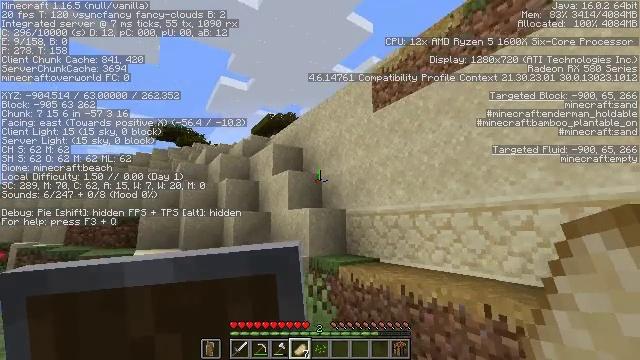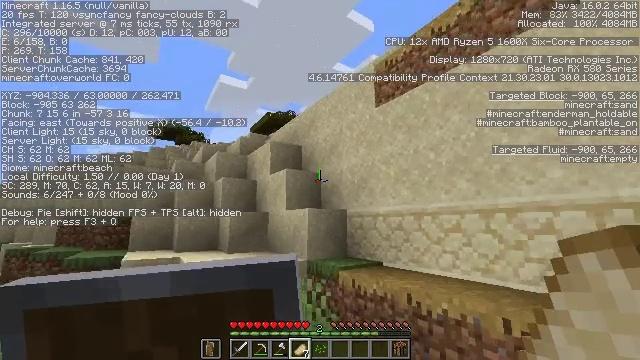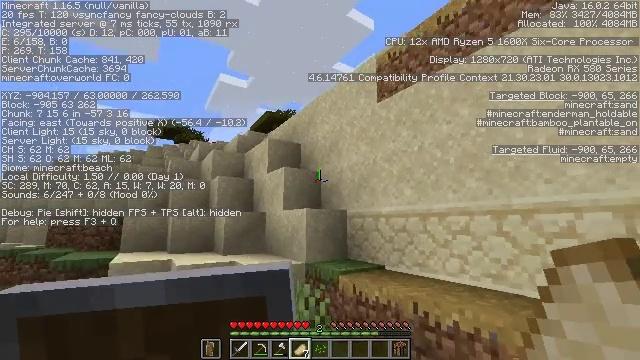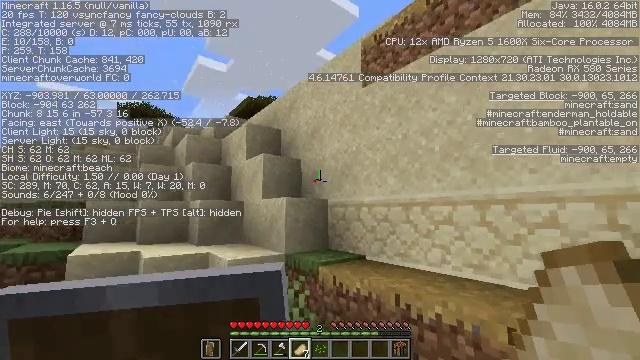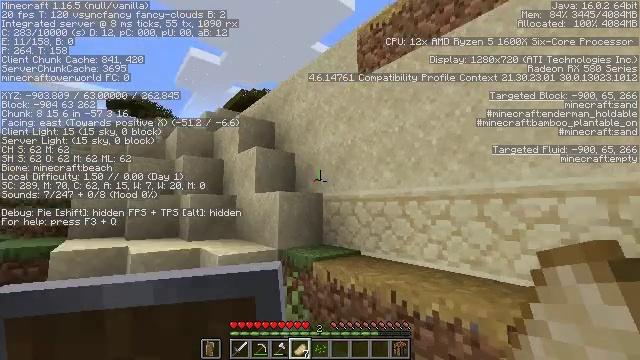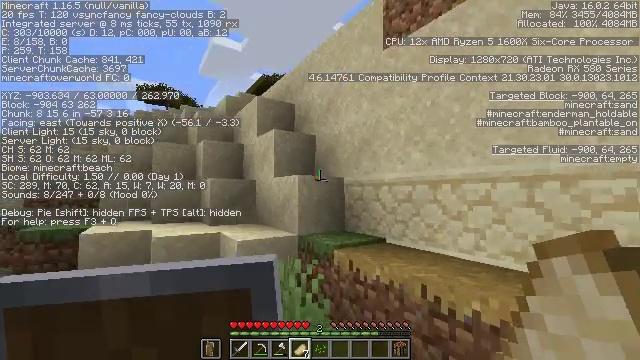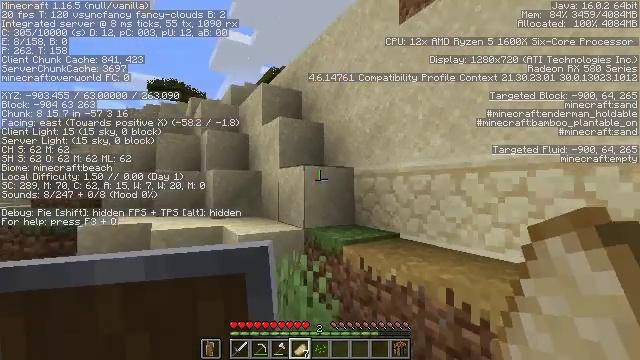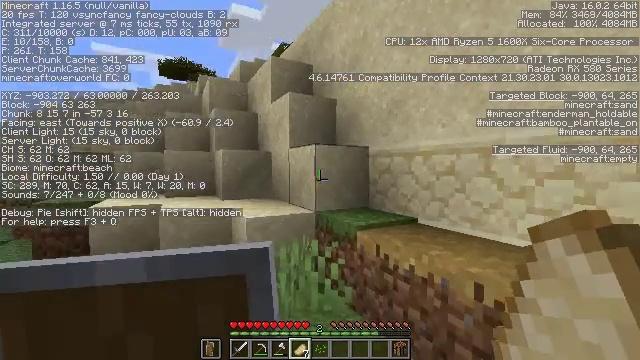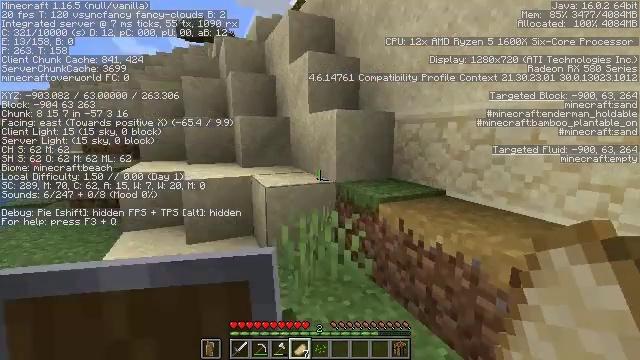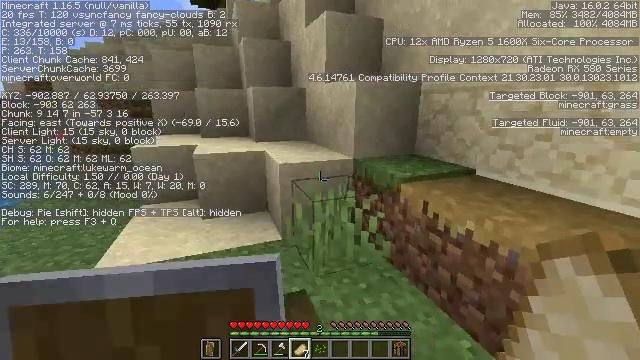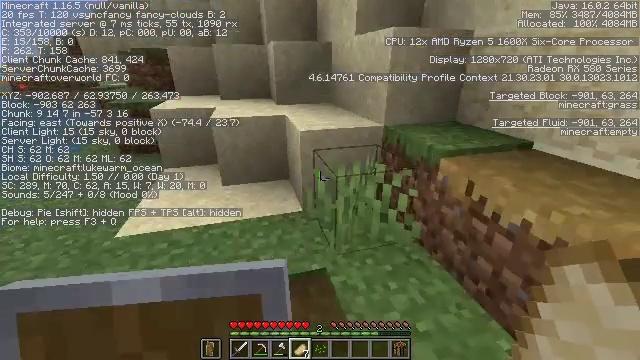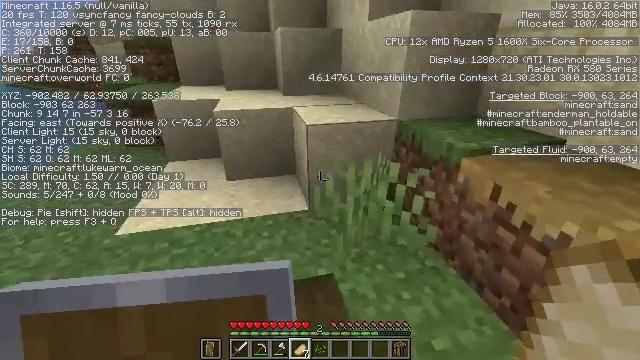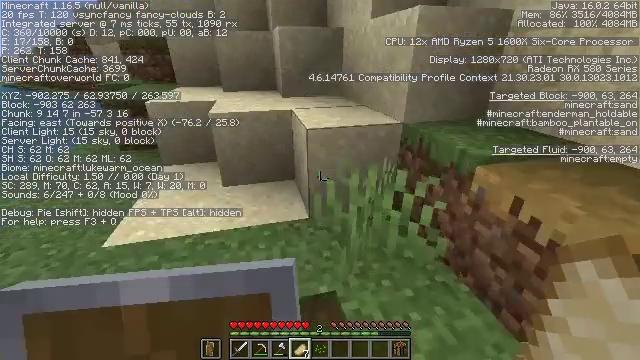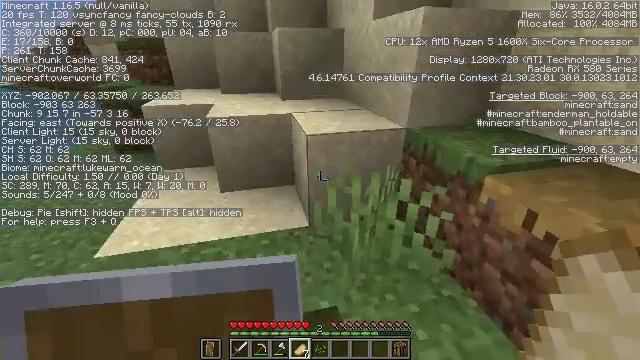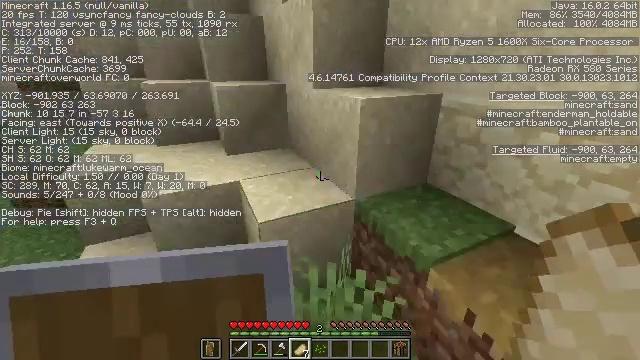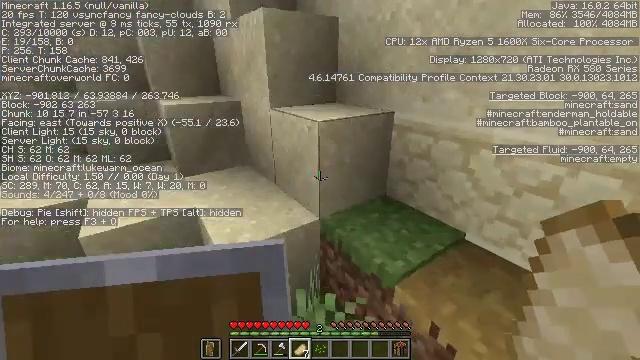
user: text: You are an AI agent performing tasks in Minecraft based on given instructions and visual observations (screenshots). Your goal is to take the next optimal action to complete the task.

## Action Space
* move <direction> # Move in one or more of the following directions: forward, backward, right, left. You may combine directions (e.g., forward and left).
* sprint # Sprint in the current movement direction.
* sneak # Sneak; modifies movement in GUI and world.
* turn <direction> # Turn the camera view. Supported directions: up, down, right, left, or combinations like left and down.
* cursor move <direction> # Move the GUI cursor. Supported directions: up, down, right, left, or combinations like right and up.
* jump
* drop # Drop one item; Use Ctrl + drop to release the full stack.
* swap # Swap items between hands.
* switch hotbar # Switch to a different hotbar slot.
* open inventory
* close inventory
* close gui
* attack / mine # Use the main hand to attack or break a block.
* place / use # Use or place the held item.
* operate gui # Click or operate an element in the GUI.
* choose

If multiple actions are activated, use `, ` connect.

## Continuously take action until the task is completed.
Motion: motion action
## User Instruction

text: Mine the bookshelf to gather resources.
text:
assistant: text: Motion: move forward
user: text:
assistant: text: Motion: move forward
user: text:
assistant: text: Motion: move forward, turn right and down
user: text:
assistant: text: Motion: move forward, turn right and down
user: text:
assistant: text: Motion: move forward, turn left and down
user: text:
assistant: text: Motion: move forward, turn left and down
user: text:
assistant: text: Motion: move forward, turn left and down
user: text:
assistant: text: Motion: move forward, turn left and down
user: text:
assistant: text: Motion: move forward, turn left and down
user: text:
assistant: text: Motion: move forward, turn left and down
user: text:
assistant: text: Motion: move forward, turn left and down
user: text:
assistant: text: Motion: move forward
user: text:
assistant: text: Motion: move forward, jump
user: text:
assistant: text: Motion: move forward, turn right and up, jump
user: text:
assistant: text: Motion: move forward and move right, turn right, jump
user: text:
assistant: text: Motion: move forward and move right, turn right, jump
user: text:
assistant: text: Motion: move forward and move right, turn right, jump
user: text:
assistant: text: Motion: move forward and move right, turn right, jump
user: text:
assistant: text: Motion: move forward and move right
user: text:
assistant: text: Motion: move forward and move right
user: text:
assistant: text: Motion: move forward and move right
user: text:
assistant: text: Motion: move forward and move right
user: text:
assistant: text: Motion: move forward and move right, turn left
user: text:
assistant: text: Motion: move forward and move right, turn left
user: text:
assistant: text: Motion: move forward and move right, jump
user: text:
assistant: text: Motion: move forward and move right, jump
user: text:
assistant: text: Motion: move forward and move right, turn left, jump
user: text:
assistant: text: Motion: move forward and move right, turn left, jump
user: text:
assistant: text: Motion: move forward and move right, turn left, jump
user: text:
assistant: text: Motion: move forward and move right